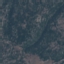
Land use / land cover: HerbaceousVegetation